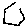
Label: hexagon